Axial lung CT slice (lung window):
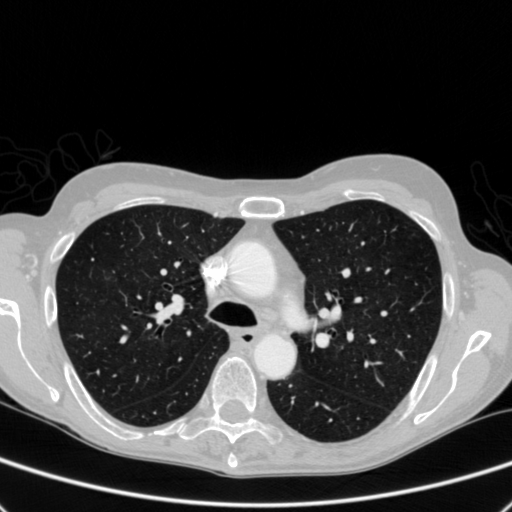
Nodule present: no